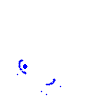
Particle: pion